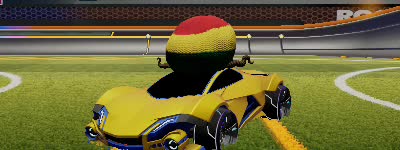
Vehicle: werewolf